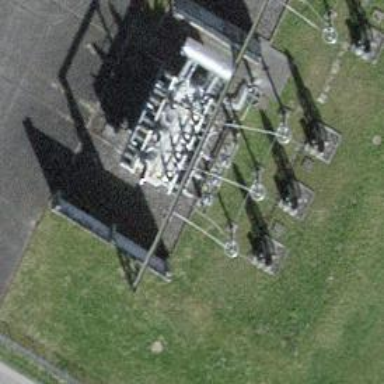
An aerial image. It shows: Transformer.